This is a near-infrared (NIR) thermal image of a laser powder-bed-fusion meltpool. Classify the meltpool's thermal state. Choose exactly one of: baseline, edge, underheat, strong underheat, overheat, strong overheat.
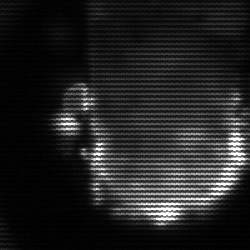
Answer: baseline